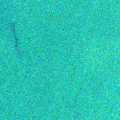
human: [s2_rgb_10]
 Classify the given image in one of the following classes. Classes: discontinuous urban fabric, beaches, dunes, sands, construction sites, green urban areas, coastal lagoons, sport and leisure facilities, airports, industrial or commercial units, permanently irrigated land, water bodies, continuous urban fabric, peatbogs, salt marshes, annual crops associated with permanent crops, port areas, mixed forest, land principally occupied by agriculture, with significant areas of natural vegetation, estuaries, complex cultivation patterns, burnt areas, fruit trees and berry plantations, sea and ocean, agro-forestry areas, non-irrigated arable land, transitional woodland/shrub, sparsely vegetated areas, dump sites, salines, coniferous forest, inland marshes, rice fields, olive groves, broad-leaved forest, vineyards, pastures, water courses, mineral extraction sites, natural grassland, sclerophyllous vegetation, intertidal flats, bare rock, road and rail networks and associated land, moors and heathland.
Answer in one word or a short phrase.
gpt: sea and ocean